Question: The question says it all. How to update the "src" of script tag using jQuery.
Let say, I have a script,
'''
<script id="somescript" type="text/javascript" src=""></script>
'''
So when I a click on a button, the src of the script must be added. Like,
'''
<script id="somescript" type="text/javascript" src="linktoscript.js"></script>
'''
I am doing it with a click handler like this, using the following code.
'''
$("#somescript").attr("src","linktoscript.js");
'''
It actually updates the src but when I check it via firebug, it tells me to refresh the page to get the script working.
After some research, I've found $.get() of jQuery would do the job and yes, it loads the script. But it is not getting my job done.
I am trying to load Google's conversion code using Ajax on successful form submission.
Here is the part of the Ajax script that should work for the Google's conversion code.
'''
if (res == "yes") {
$('#success').fadeIn().delay(5000).fadeOut();
$('#regform')[0].reset();
window.location.href = '#';
/* <![CDATA[ */
var google_conversion_id = xxxxxxxxx;
var google_conversion_language = "en";
var google_conversion_format = "2";
var google_conversion_color = "ffffff";
var google_conversion_label = "CiaXCOXjzlcQy__EyQM";
var google_remarketing_only = false;
/* ]]> */
$.getScript("http://www.googleadservices.com/pagead/conversion.js");
}
'''
It loads the conversion script but when I check it from firebug, all the values of the conversion variables are null.
So I am giving it a try by putting all of the conversion code into the html file and then load the conversion script like,
'''
<script type="text/javascript">
/* <![CDATA[ */
var google_conversion_id = xxxxxxxxx;
var google_conversion_language = "en";
var google_conversion_format = "2";
var google_conversion_color = "ffffff";
var google_conversion_label = "CiaXCOXjzlcQy__EyQM";
var google_remarketing_only = false;
/* ]]> */
</script>
<script type="text/javascript" src="#"></script> <!--Update this src-->
<noscript>
<div style="display:inline">
<img height="1" width="1" style="border-style:none;" alt="" src="#" />
</div>
</noscript>
'''
Any Help?
Here is the link to the live site : <URL>
This is what I get. In the firebug's script panel, after form submission,

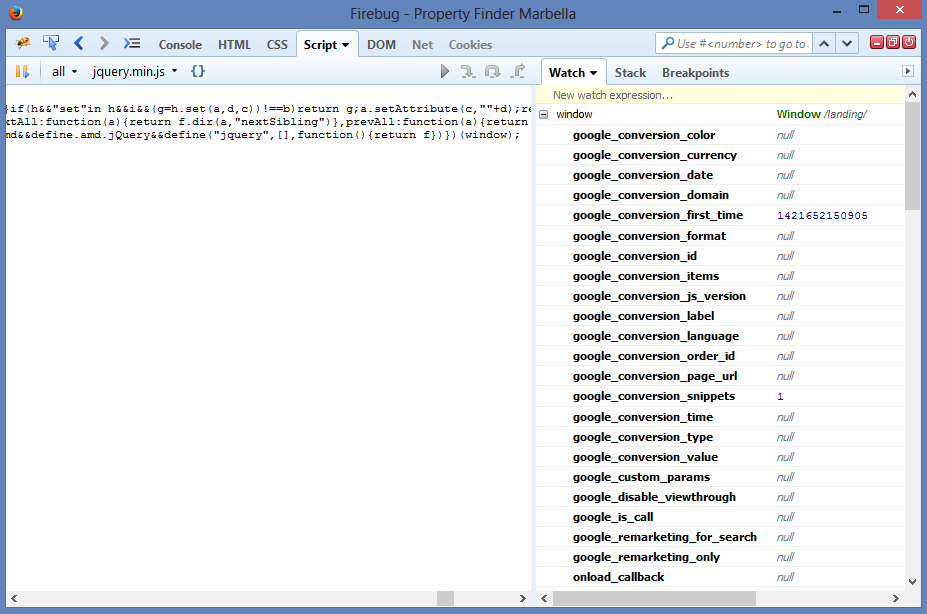
Answer: At the end, the following did the job for me. Thanks to <URL> for their support.
In my previous code, there were two problems.
1. I was not inserting the "img" element along with other conversion code. (Silly mistake but I was working with conversion code for the first time. So please pardon me).
2. Inserting src of the "img" tag in the default format would give error. The default &amp; would render Invalid URL encode error upon AJAX response. Thanks for Tag Assitant. Rather than using &amp;, use & directly like this.
> www.googleadservices.com/pagead/conversion/xxxxxxxxx/?label=CiaXCOXjzlcQy__EyQM&guid=ONscript=0
Here is what finally worked for me.
'''
if (res == "yes") {
$('#success').fadeIn().delay(5000).fadeOut();
$('#regform')[0].reset();
<!-- Google Code for Lead Conversion Page -->
/* <![CDATA[ */
window.google_conversion_id = xxxxxxxxx;
window.google_conversion_language = "en";
window.google_conversion_format = "2";
window.google_conversion_color = "ffffff";
window.google_conversion_label = "CiaXCOXjzlcQy__EyQM";
window.google_remarketing_only = false;
/* ]]> */
$.getScript("//www.googleadservices.com/pagead/conversion.js");
window.scriptTag2 = document.createElement('noscript');
window.imgTag = document.createElement('img');
imgTag.height = 1;
imgTag.width = 1;
imgTag.border = 0;
imgTag.src = "//www.googleadservices.com/pagead/conversion/xxxxxxxxx/?label=CiaXCOXjzlcQy__EyQM&guid=ONscript=0";
}
'''
I hope it will help the someone else with the same problem.
Thank you.